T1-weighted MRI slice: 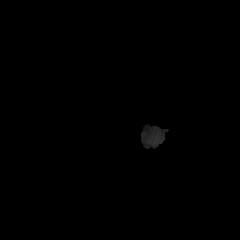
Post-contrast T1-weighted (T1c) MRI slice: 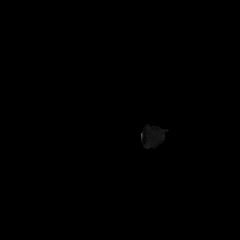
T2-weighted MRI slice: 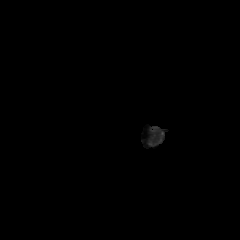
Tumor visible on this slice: no